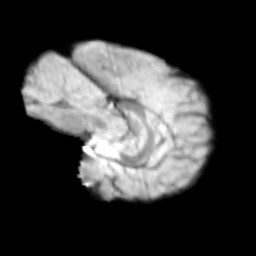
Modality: T2w
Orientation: sagittal
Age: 12
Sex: male
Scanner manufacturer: siemens
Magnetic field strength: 3 T
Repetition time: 3.8 s
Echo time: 0.07 s